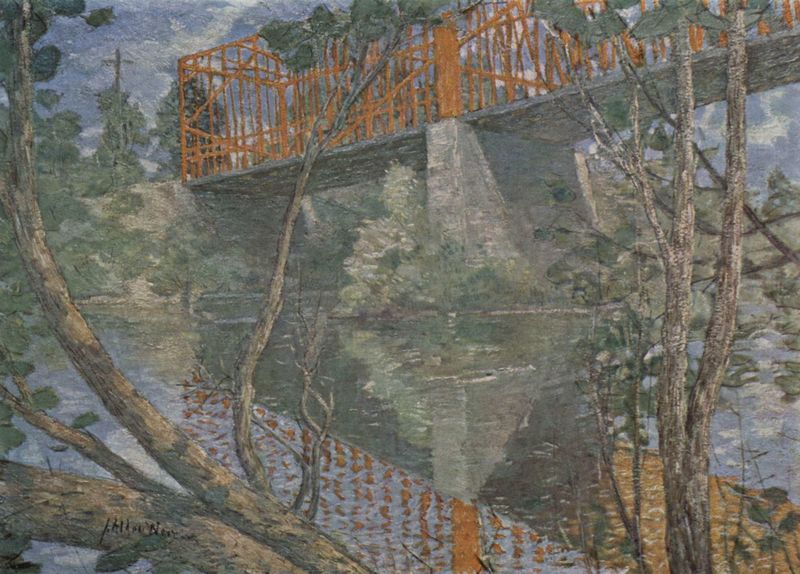
Titel: Die rote Brücke
Künstler: Julian Alden Weir
Standort: New York (New York)
Institution: The Metropolitan Museum of Art
Schlagwörter: baum, blau, blätter, gemälde, himmel, laub, schatten, wasser, wolken, baumstämme, bäume, fluss, grün, impressionismus, landschaft, ocker, see, ufer, äste, ausschnitt, braun, frankreich, grau, holz, licht, orange, pfeiler, schwarz, stützen, weiss, rot, malerei, symbolismus, stein, signatur, spiegel, öl, ast, bach, baumstamm, natur, spiegelung, stamm, strauch, zweige, brücke, busch, büsche, gebüsch, gewässer, sonne, sträucher, wasserspiegelung, blatt, pflanzen, wald, boot, japan, sommer, wellen, moderne, abhang, hang, modern, mauer, farbe, nebel, industrie, stille, böschung, strom, tannen, luft, steg, stämme, dunkelblau, monet, nah, reflexe, inschrift, japonismus, metall, geländer, geneigt, reflexion, impression, pfosten, eisen, gerüst, kreuz, beton, strommast, tanne, nähe, rinde, bahn, eisenbahn, konstruktion, atmosphäre, stahl, streben, steig, kreut, brückenpfeiler, stahlträger, reflektionen, wolkenb, wolk, wasserfläche, betonpfeiler, standpunkt, metallgitter, augentäuschung, fußgängerbrücke, beotn, brucke, mittelpfeiler, nebele, pons, widerspieglung, blaufarbig, streewben, steinpfeiler